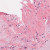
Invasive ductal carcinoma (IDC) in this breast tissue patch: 0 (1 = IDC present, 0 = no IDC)